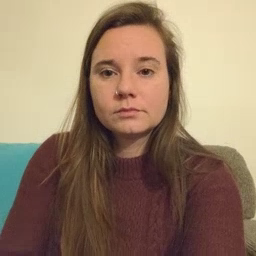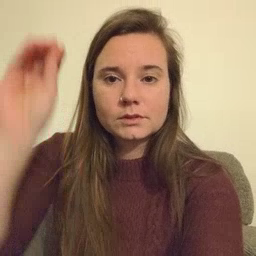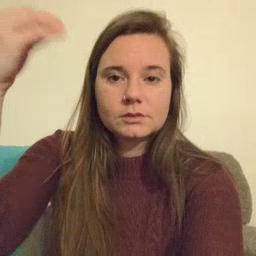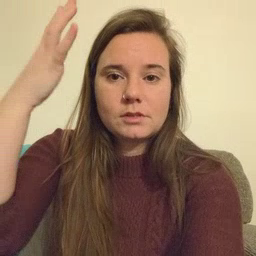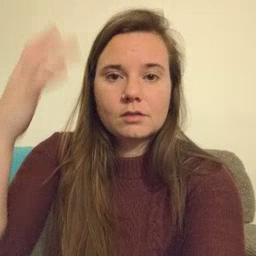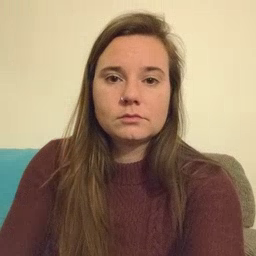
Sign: sun